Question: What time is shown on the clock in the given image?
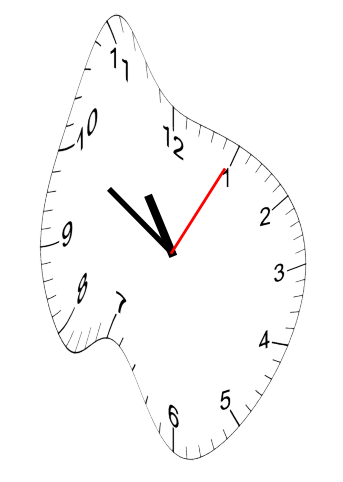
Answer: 10:50:05